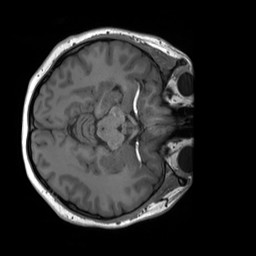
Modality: T1w
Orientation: axial
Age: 22
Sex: female
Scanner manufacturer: siemens
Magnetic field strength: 3 T
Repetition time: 1.8 s
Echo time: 0.00232 s